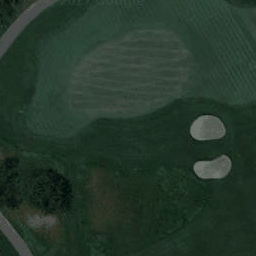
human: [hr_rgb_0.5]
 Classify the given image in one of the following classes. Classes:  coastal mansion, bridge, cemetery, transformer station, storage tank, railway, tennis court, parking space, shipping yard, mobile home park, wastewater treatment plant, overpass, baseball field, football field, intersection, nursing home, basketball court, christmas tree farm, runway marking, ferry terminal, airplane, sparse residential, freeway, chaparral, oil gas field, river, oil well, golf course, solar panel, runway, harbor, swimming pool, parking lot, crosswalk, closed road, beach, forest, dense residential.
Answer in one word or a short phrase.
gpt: golf course